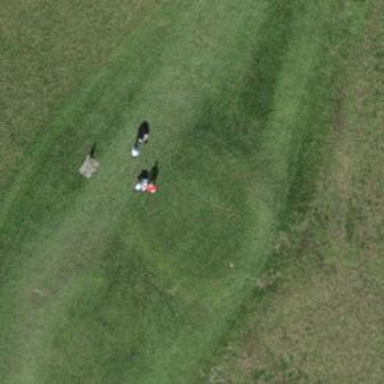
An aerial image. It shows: Grassy area designated as golf tee.